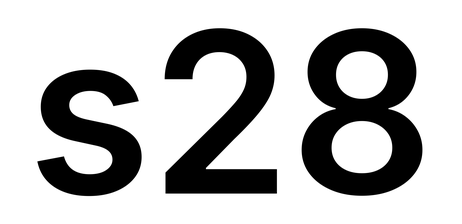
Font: Inter_SemiBold